Question: I have this table, and the first column has a rowspan, and I would like to hide the border that is shared between the first column and the last row!
In the picture you see on the right how I want it!

I don't know how you can hide only a part of a border, I tried making the left border of the bottom part transparent hoping it overwrites the one of the first column, but it doesn't work!
Is this possible?
CSS of the bottom row:
'''
#detailYear .blackBorderPrintLeft {
padding: 15px;
font-size: 20px;
vertical-align: middle;
border-color: #000 !important;
border-top: 1px solid !important;
border-bottom: 1px solid !important;
border-left: 0px solid rgba(255, 255, 255, 0.00) !important;
}
'''
CSS of the left rowspan:
'''
#detailYear .yearCellVertical {
height: 140px;
white-space: nowrap;
width: 5%;
border-color: #000;
border-right: 1px solid;
border-bottom: 1px solid;
}
#detailYear .yearCellVertical > div {
transform: translate(3px, 31px) rotate(270deg);
width: 35px;
text-align: center;
vertical-align: middle;
font-weight: bold;
font-size: 35px;
}
#detailYear .yearCellVertical > div > span {
padding: 5px 10px;
}
'''
CSS of the entire table (I had table-bordered bootstrap class, but had to take it away and give manually borders because the upper border of the bottom row wasn't showing a thicker black border as I wanted):
'''
#detailYear {
display: none;
width: 94%;
border: 1px solid rgb(221, 221, 221);
'''
}
'''
#detailYear td {
vertical-align: middle;
text-align: center;
border-bottom: 0px solid rgb(221, 221, 221);
border-top: 1px solid rgb(221, 221, 221);
border-right: 1px solid rgb(221, 221, 221);
border-left: 1px solid rgb(221, 221, 221);
}
'''
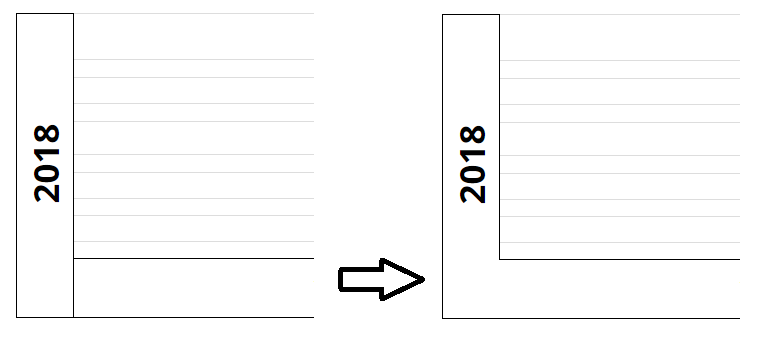
Answer: <URL> You should try using div for this kind of things that would be easy.
- Simply create two div.
- one on the left side with text vertical.
- then create a table or div whichever you need.
- then again create a div at the bottom
- then provide the css according to your need.
'''
Example: '<div class='leftDiv'>
<p>
Texting
</p>
</div>
<div class='tableContainer'>
<table>
<tr><td>test</td><td>one</td></tr>
<tr><td>test</td><td>one</td></tr>
<tr><td>test</td><td>one</td></tr>
<tr><td>test</td><td>one</td></tr>
<tr><td>test</td><td>one</td></tr>
</table>
</div>
<div style='clear:both'>
</div>
<div class='mask'>
</div>
<div class='bottomDiv'>
<p>
Texting
</p>
</div>'
CSS '.container{
height: 100%;
width: 100%;
}
.tableContainer{
float: left;
clear: right;
}
.leftDiv{
width:50px;
height:300px;
background:lightgray;
position:relative;
border: 1px solid;
border-bottom: 0;
float: left;
}
.leftDiv p{
text-align: center;
}
.mask{
width:50px;
height:51px;
background:lightgray;
position:relative;
border: 1px solid;
border-top: 0;
border-right: 0px;
float: left;
}
.bottomDiv {
width:500px;
height:50px;
background:lightgray;
position:relative;
float:left;
border: 1px solid;
border-left: 0px;
}
.bottomDiv p{
text-align: center;
}'
'''